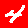
Digit: 4